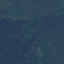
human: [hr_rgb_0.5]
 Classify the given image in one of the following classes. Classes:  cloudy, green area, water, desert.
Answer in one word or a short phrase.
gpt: green area